Question: Here I want data to be displayed inside a message box in a table as shown below and that message box should be activated on click. How to do that?

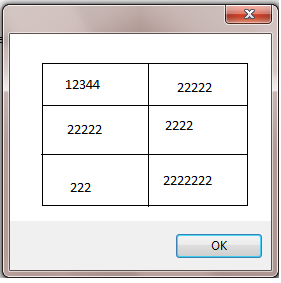
Answer: Yes you can show data from a table but I think you will be best of creating a new form and using 'ShowDialog()' then you can use any control as you desire. Visit this link, it will help you:
<URL>